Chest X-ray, PA view. Patient: 57 years old, sex F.
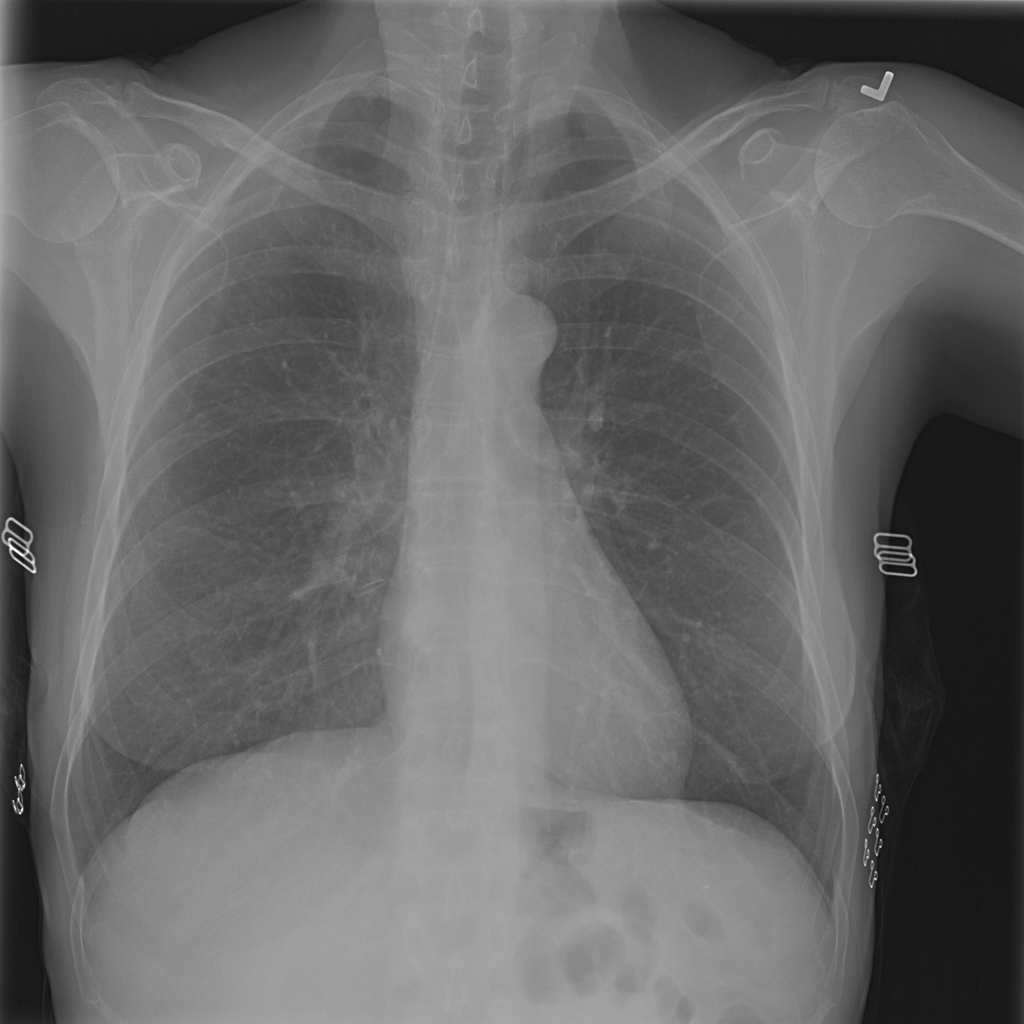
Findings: No Finding